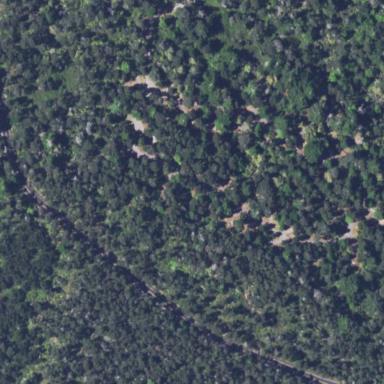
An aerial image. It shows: Forest area.